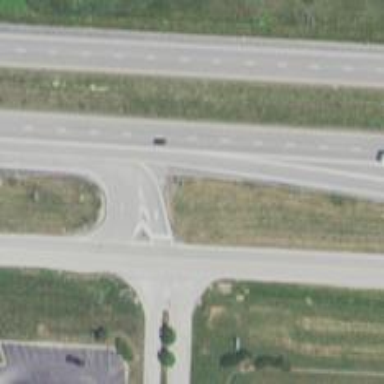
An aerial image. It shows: Road with stop sign.